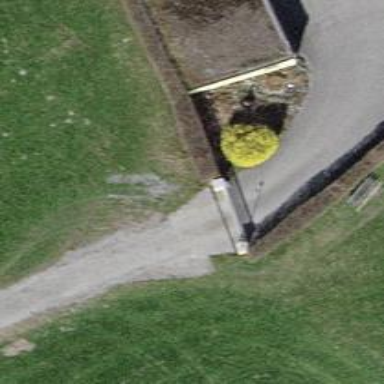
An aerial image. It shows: Gate.